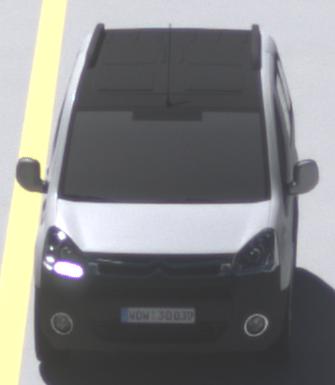
Make: Citroen
Model: Berlingo Kombi VTi 120
Detailed model: Berlingo (II) Kombi
Model produced from: 2009/12
Model produced until: 2012/03
Doors: 5
Color: white
Road condition: dry road
Daytime: morning or afternoon
Contrast: high contrast